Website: macys
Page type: newsletter-management
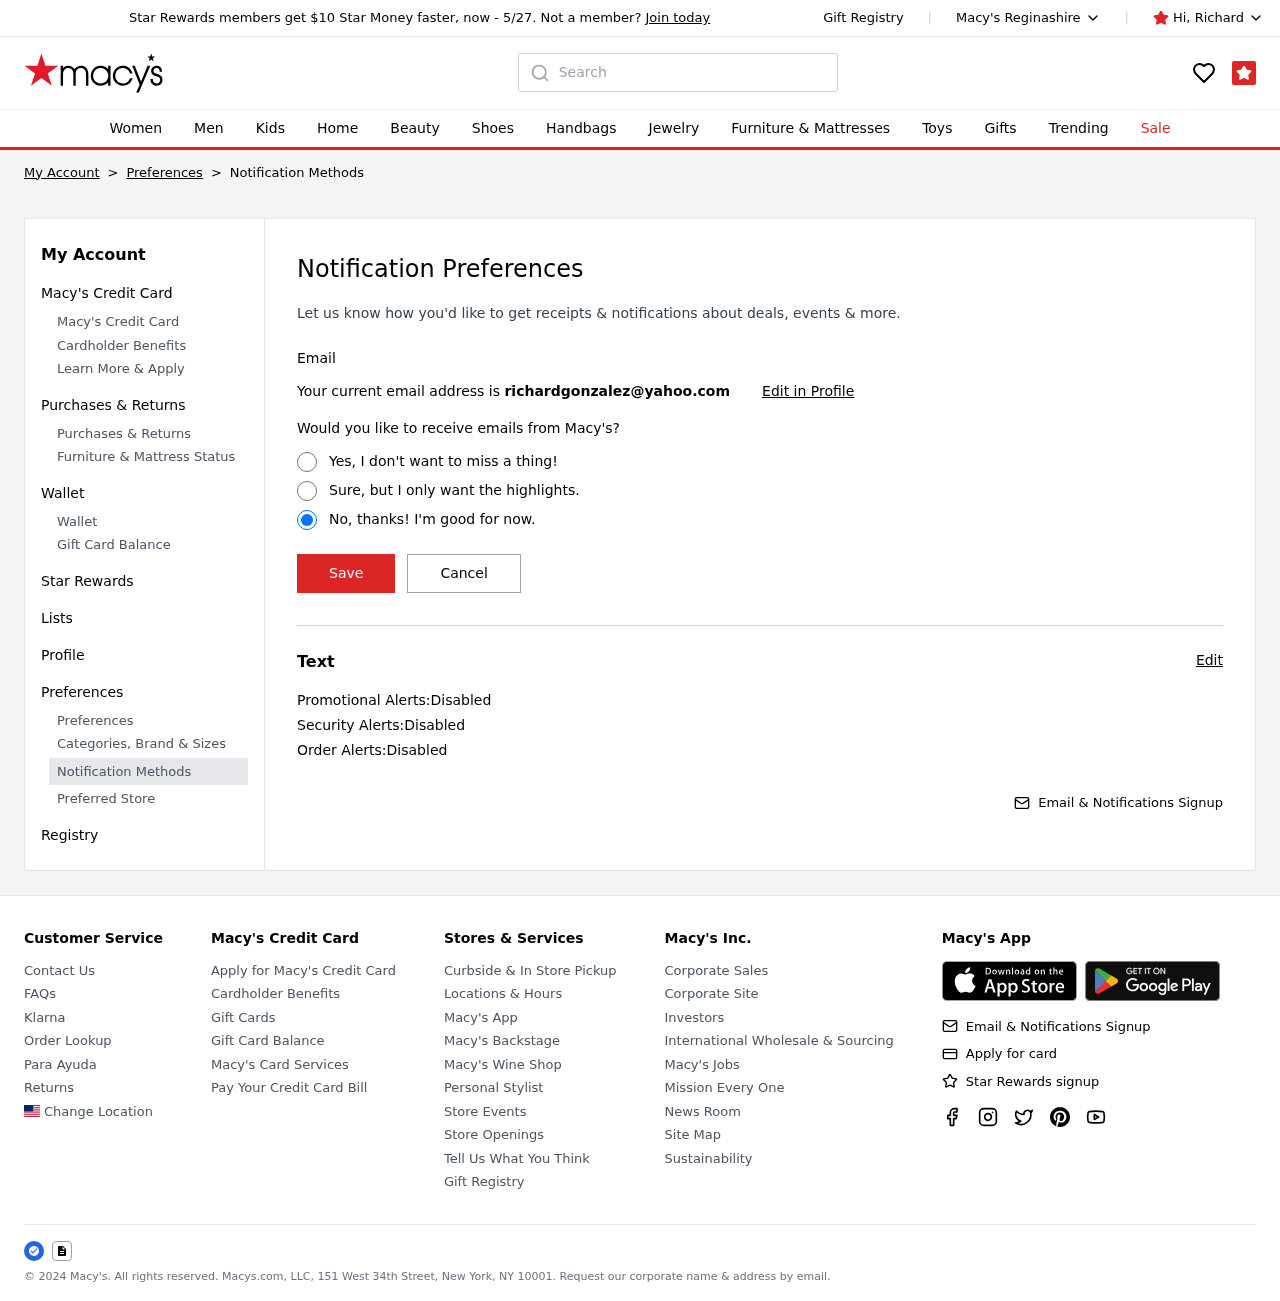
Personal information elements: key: PII_CITY
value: Reginashire
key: PII_EMAIL
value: richardgonzalez@yahoo.com
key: PII_FIRSTNAME
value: Richard
Search elements: key: HEADER_SEARCH
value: Search